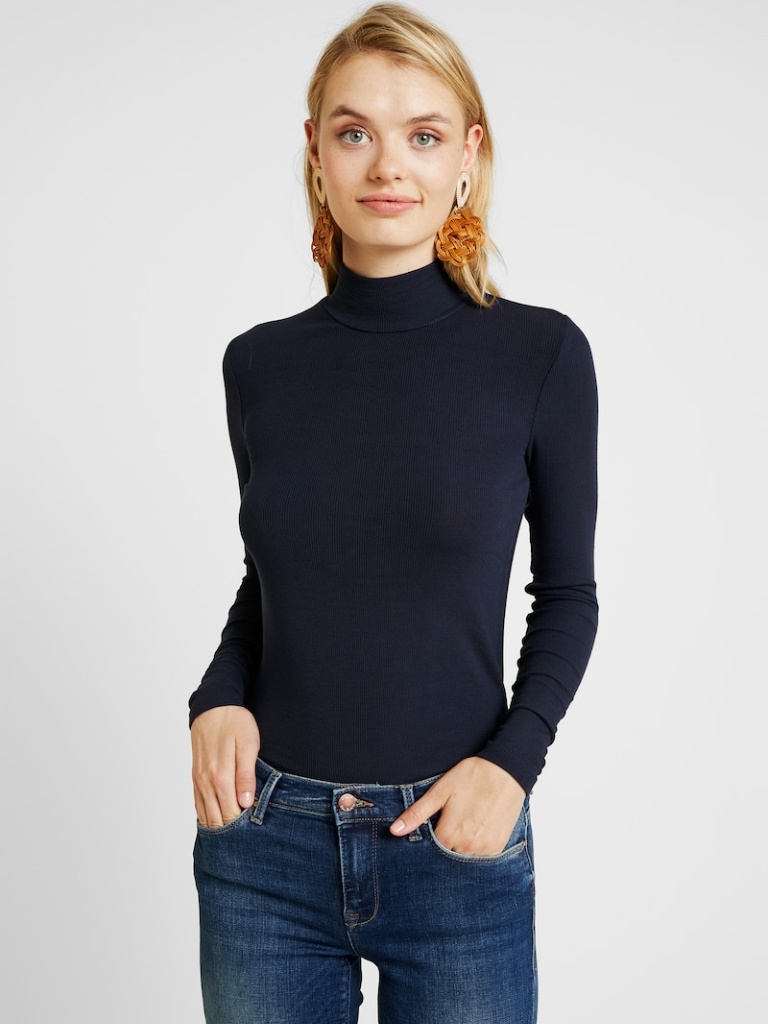
knit tight a long-sleeved with the sleeves down hip length Fully Tucked in turtleneck turtleneck